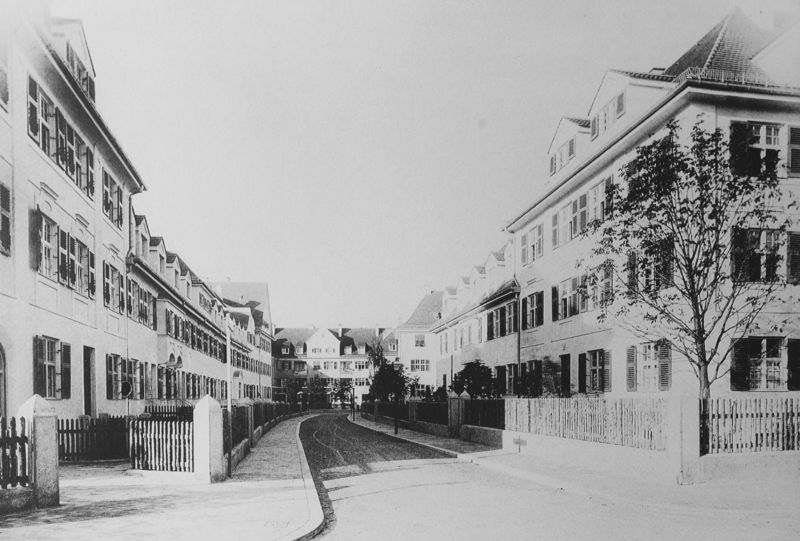
Titel: Abbildung der Wohnanlage München-Laim, Stadtlohnerstraße 1-16, Perhamerstraße 1,4-6
Künstler: Theodor Fischer
Standort: München
Institution: Wohnanlage München-Laim
Schlagwörter: baum, himmel, laub, schatten, weiß, bäume, landschaft, stadt, äste, fenster, grau, licht, pfeiler, schwarz, strasse, dach, gebäude, haus, weg, zaun, architektur, häuser, zweige, sonne, boden, dachziegel, fensterläden, schornstein, garten, ruhig, ansicht, fassade, fassaden, gasse, ort, perspektive, türen, wohnhäuser, fischer, spuren, leer, dächer, giebel, mauer, schornsteine, sprossenfenster, gartenzaun, herbst, lattenzaun, winter, wolkenlos, zäune, holzzaun, läden, spur, jugendstil, bretter, menschenleer, tor, pfosten, foto, fotografie, ortschaft, photographie, erker, fensterladen, bürgersteig, fensterkreuz, gehsteig, sprossen, pfahl, beton, gauben, kreuzung, schwarz-weiß, asphalt, gehweg, trottoir, bordstein, photo, kurve, walmdach, strassen, ziegeldach, siedlung, dachgauben, einfahrt, gaube, gärten, postkarte, sauber, dresden, block, fotographie, wohnen, gründerzeit, grell, wohnungen, häuserzeile, vorstadt, traufe, walmdächer, mietshäuser, fußweg, randstein, vorgarten, theodor fischer, wohnungsbau, arbeitersiedlung, einheitlich, urbanistik, wohnsiedlung, mehrfamilienhaus, gartenstadt, mehrstöckig, reihenhäuser, vorgärten, febster, reformbewegung, gehsteige, heimatstil, erkerfenster, fahrbahn, hisotrismus, mehrfamilien, mehrstöckige, mietwohnanlage, moden, trottoirs, schaftten, foto schwarz weiss, strassa, haus block